Question: '''
new Retrofit.Builder().baseUrl(Constants.BASE_URL_FILES).addCallAdapterFactory(RxJava3CallAdapterFactory.create()).addConverterFactory(GsonConverterFactory.create()).build().create(RetrofitInterface.class).getCountries().observeOn(AndroidSchedulers.mainThread()).subscribe(new SingleObserver<List<CountryModel>>() {
@Override
public void onSubscribe(@io.reactivex.rxjava3.annotations.NonNull Disposable d) {
MainActivity.activityMainBinding.activityMainLinearProgressIndicatorLoading.setVisibility(View.VISIBLE);
}
@Override
public void onSuccess(@io.reactivex.rxjava3.annotations.NonNull List<CountryModel> countryModels) {
fragmentCountriesBinding.fragmentCountriesRecyclerViewCountries.setAdapter(new CountriesAdapter(requireContext(), countryModels));
MainActivity.activityMainBinding.activityMainLinearProgressIndicatorLoading.setVisibility(View.GONE);
}
@Override
public void onError(@io.reactivex.rxjava3.annotations.NonNull Throwable e) {
MainActivity.activityMainBinding.activityMainLinearProgressIndicatorLoading.setVisibility(View.GONE);
if (!MainActivity.isNetworkConnected(requireContext()))
Snackbar.make(MainActivity.activityMainBinding.getRoot(), R.string.no_internet, BaseTransientBottomBar.LENGTH_INDEFINITE).setMaxInlineActionWidth(1).setAction(R.string.retry, view ->
{
}).show();
else
Snackbar.make(MainActivity.activityMainBinding.getRoot(), R.string.something_went_wrong, BaseTransientBottomBar.LENGTH_INDEFINITE).setMaxInlineActionWidth(1).show();
}
});
'''
'''
public interface RetrofitInterface {
@GET("GetCountries.php")
Single<List<CountryModel>> getCountries();
}
'''
'''
public class CountryModel {
private int countryId;
private String countryName, countryIcon;
public int getCountryId() {
return countryId;
}
public String getCountryName() {
return countryName;
}
public String getCountryIcon() {
return countryIcon;
}
}
'''
As you can see inside the 'onError' method, I want when the user clicks on the retry button must retry the call with the server again.
I read the articles talking about 'retryWhen' method and tried to understand this image, but I can't understand it. And I don't know how to use it with my scenario.

My problem is like this <URL> exactly.
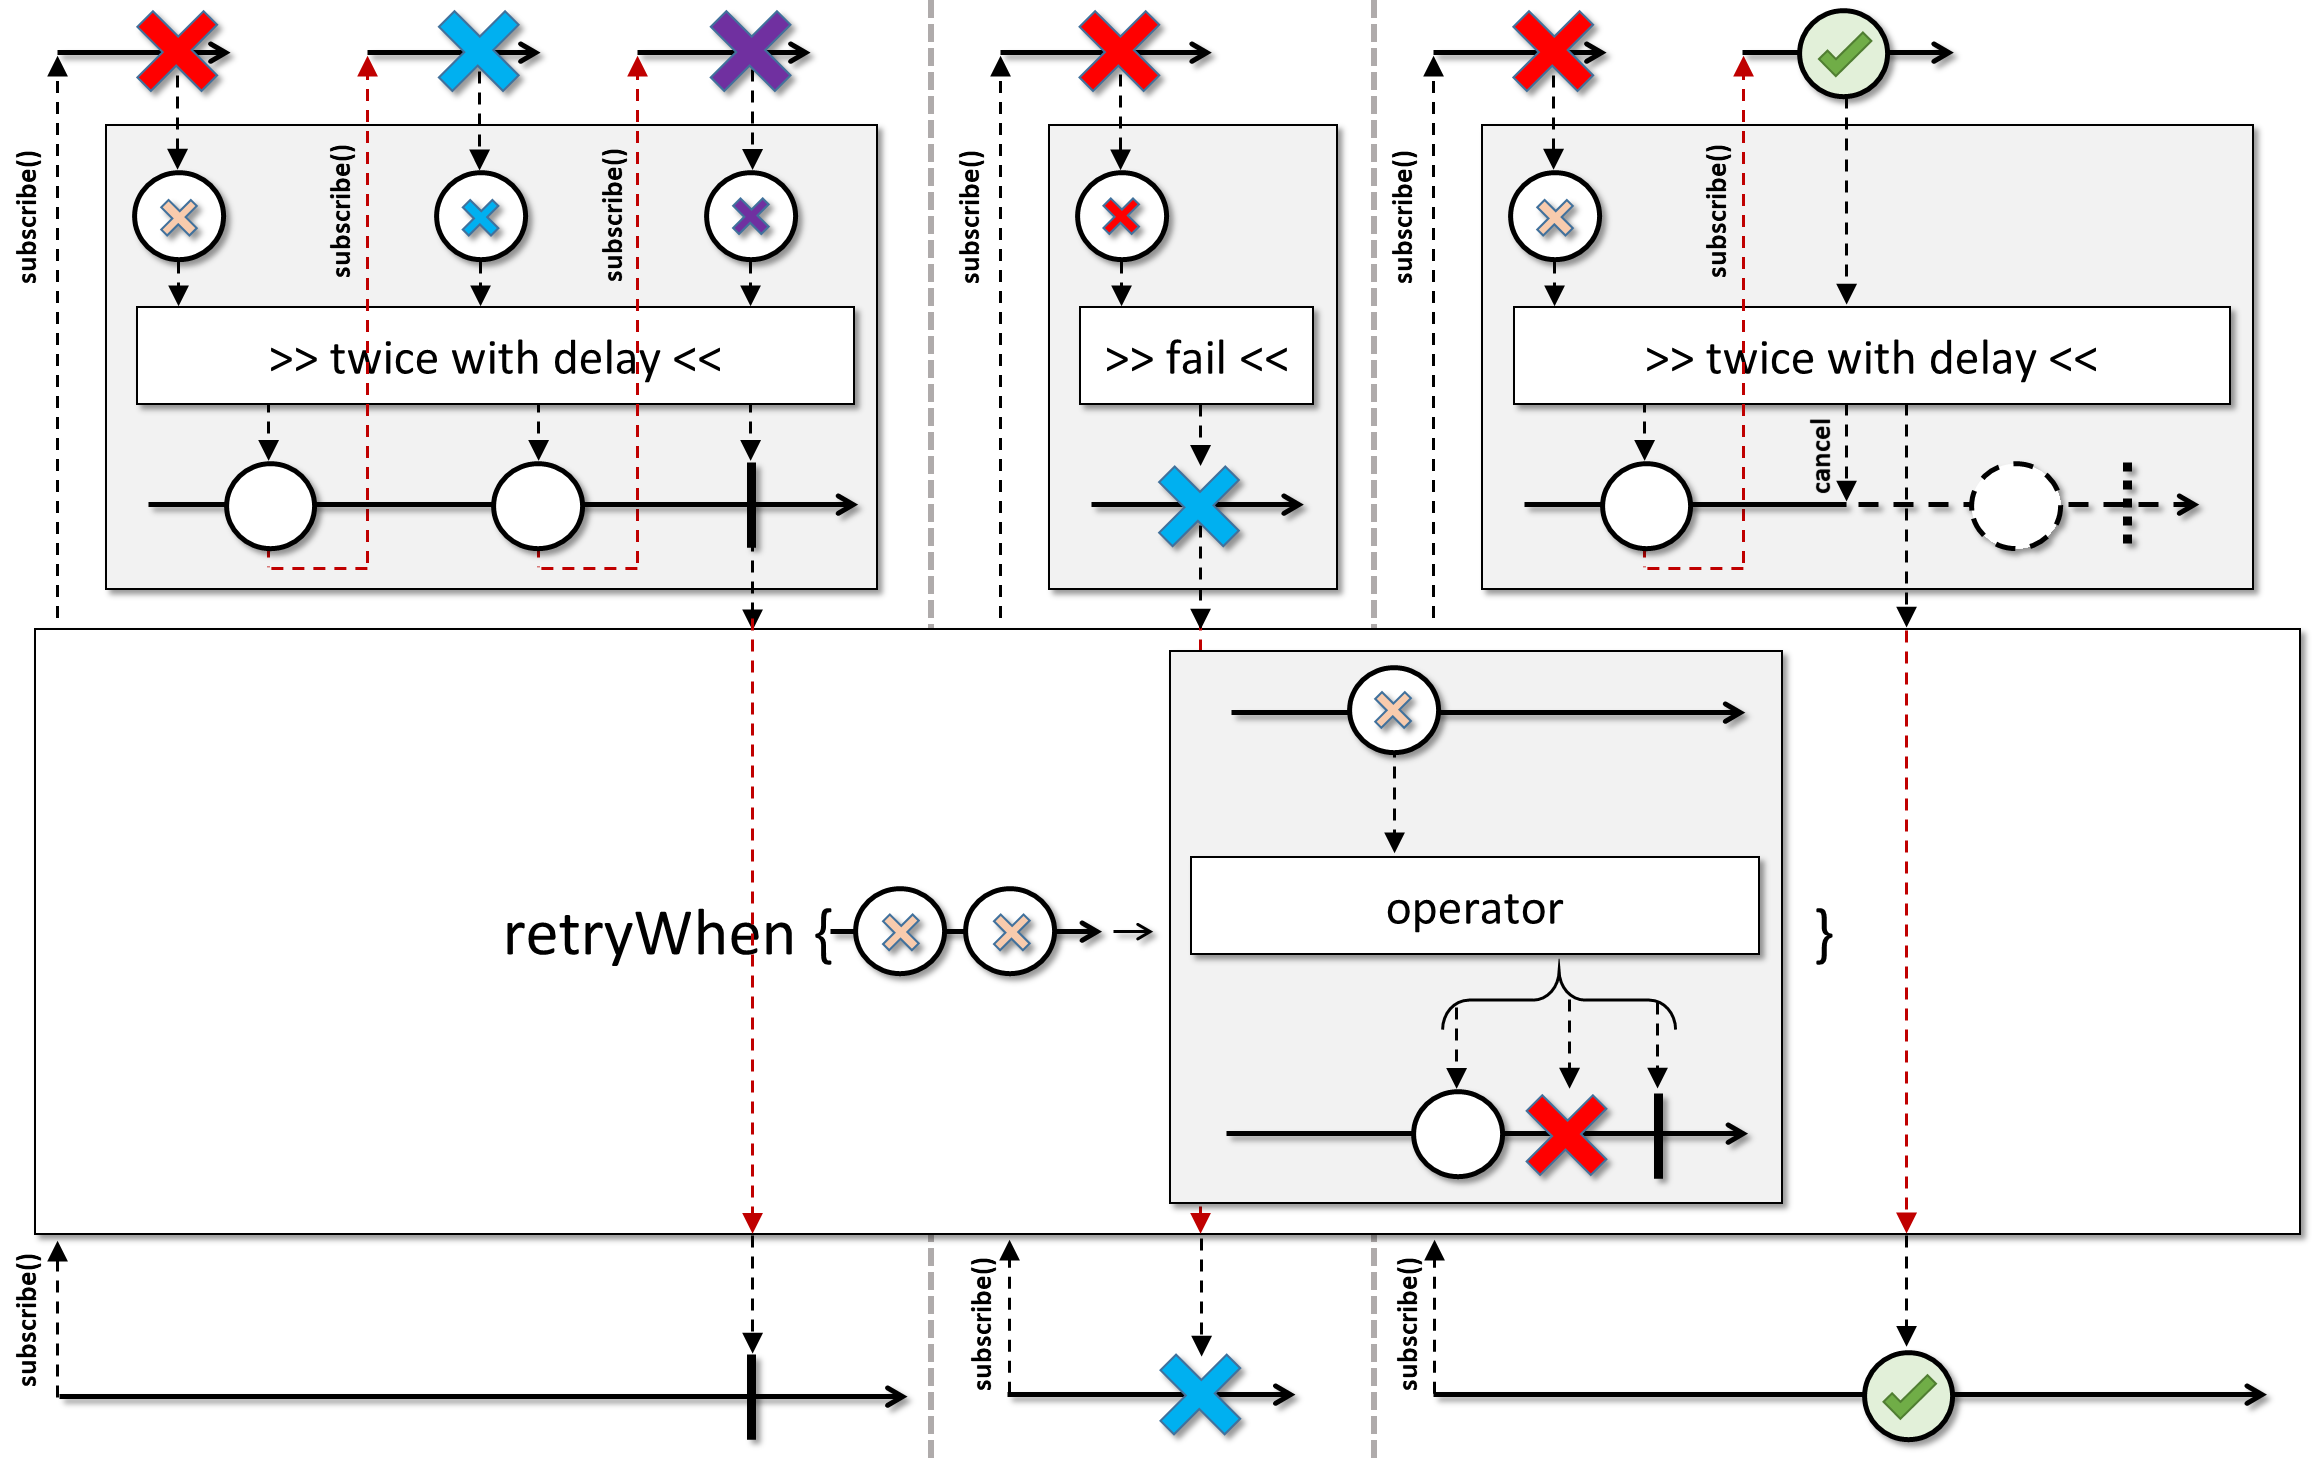
Answer: I didn't reach a solution, so I decided to use 'retryUntil' instead of 'retryWhen'.